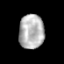
Tissue: prostate
Cell type: Myeloid cells
Senescence score: 0.2402
Nuclear area (px): 848
Mean DAPI intensity: 180.129